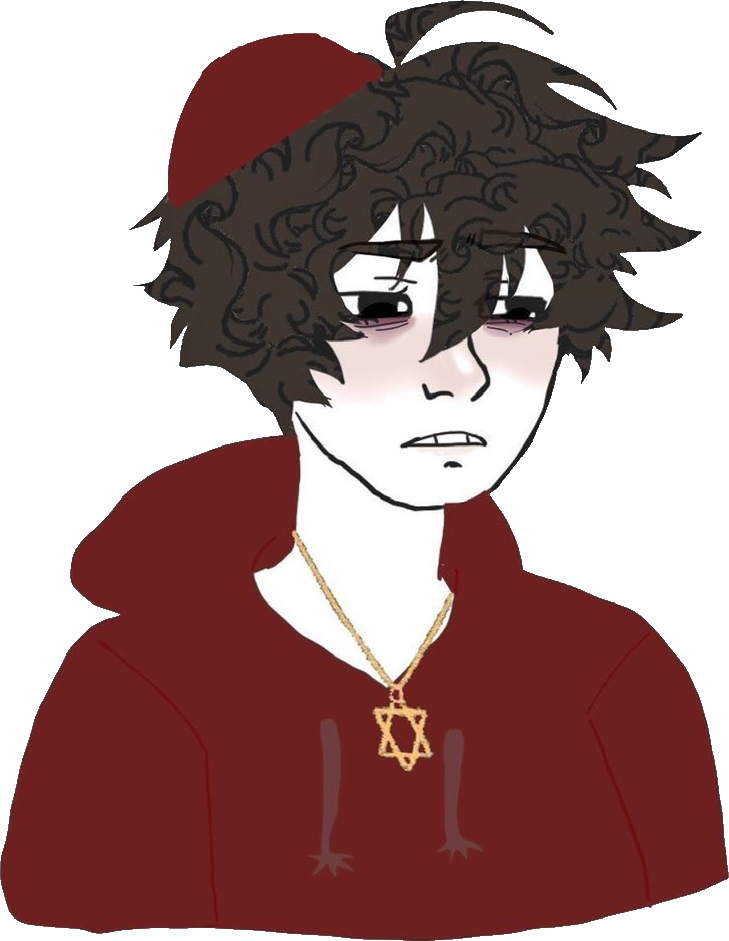
Label: 5_Twinkjak